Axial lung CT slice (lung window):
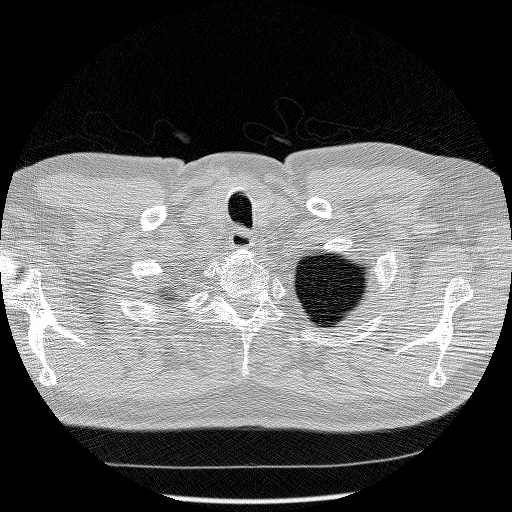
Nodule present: no